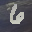
Label: 6